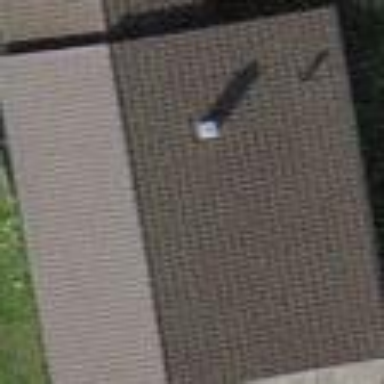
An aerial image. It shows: Detached building with saltbox roof shape.